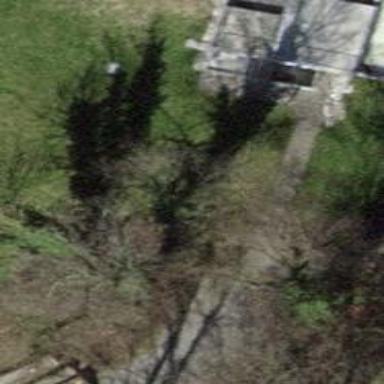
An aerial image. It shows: Bench.